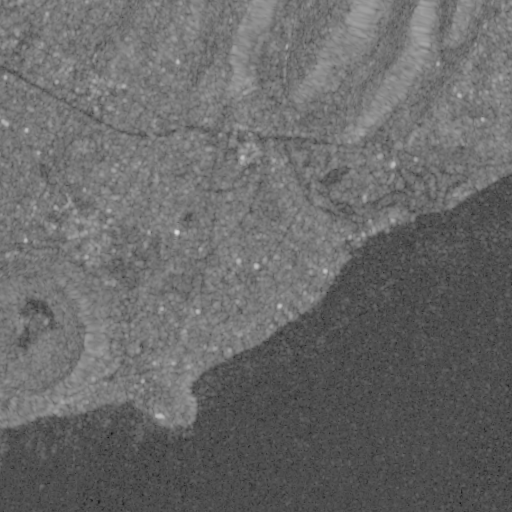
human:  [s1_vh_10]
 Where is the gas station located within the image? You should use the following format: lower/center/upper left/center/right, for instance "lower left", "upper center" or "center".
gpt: The gas station is located in the upper left of the image.
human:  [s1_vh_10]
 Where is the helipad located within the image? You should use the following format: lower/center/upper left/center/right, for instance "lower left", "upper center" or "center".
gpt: The helipad is located in the center left of the image.
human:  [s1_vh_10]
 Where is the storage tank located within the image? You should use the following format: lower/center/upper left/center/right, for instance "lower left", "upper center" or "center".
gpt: The storage tank is located in the upper right of the image.
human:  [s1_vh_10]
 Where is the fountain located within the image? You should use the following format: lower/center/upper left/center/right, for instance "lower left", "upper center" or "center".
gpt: The fountain is located in the upper center of the image.
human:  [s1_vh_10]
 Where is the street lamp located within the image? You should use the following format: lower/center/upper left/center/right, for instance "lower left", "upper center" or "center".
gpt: The street lamp is located in the upper right of the image.
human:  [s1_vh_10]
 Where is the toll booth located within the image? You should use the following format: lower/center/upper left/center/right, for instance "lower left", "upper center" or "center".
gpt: The toll booth is located in the center left of the image.
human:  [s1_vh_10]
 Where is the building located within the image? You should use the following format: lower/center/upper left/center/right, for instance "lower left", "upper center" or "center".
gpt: There is no building in the image.

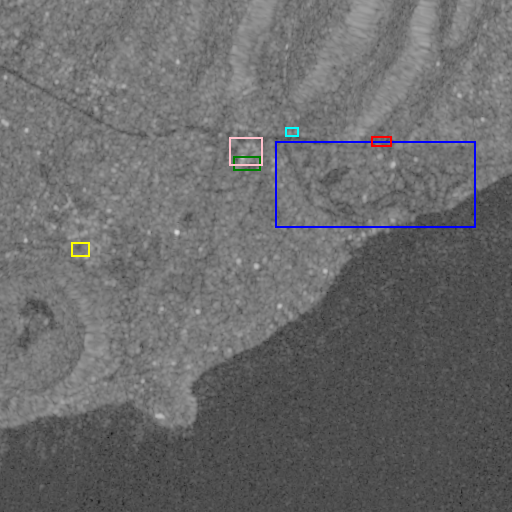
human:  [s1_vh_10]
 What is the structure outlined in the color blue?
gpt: The structure outlined in blue is a park.
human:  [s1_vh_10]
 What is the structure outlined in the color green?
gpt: The structure outlined in green is a parking garage.
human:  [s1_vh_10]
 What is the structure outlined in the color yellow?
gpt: The structure outlined in yellow is a parking lot.
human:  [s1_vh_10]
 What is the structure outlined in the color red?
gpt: The structure outlined in red is a track.
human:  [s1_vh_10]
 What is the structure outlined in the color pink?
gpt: The structure outlined in pink is a building.
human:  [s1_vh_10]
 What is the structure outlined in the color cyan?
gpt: The structure outlined in cyan is a building.
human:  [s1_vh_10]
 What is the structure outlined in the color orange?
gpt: There is no orange outline.